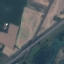
Land use / land cover class: Highway